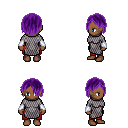
a pixel art fantasy rpg character, female body template, human, dark skin, chain mail, red pants, purple bangs hairstyle, white cloth bracers, four views (front, back, left, right), 2x2 character sprite sheet, small pixel art, hard edges, no anti-aliasing